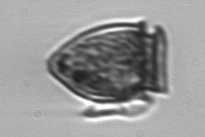
Label: Dinophysis_norvegica